Question: Here is my code (t.name holds a Hebrew name):
'''
# -*- coding: utf8 -*-
title = '%s.html' % t.name
with file(title, 'wb') as fpo:
fpo.write('<meta charset="utf-8">
')
message = 'SHlvm lKH %s' % t.name
fpo.write('%s
' % message)
'''
Here is how the file looks in the file system (windows 7):

The content is presented fine by the browser.
What am I missing here?
Thanks,
Omer.
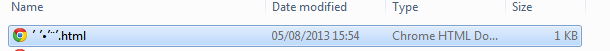
Answer: The Windows filesystem uses UTF16 encoding. Your best bet is to use values instead though, as Python will automatically use the correct codecs and APIs for your platform to encode filenames:
'''
title = u'%s.html' % t.name.decode('utf8') # decode from UTF8, use a unicode literal
with file(title, 'wb') as fpo:
fpo.write('<meta charset="utf-8">
')
message = 'SHlvm lKH %s' % t.name
fpo.write('%s
' % message)
'''